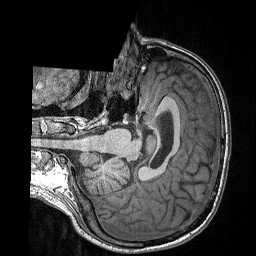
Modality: T1w
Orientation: axial
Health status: ill
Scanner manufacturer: siemens
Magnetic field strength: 3 T
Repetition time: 2.3 s
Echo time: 0.00298 s